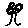
Label: tree